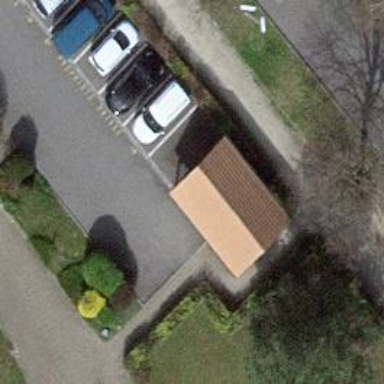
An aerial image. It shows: Bollard barrier.